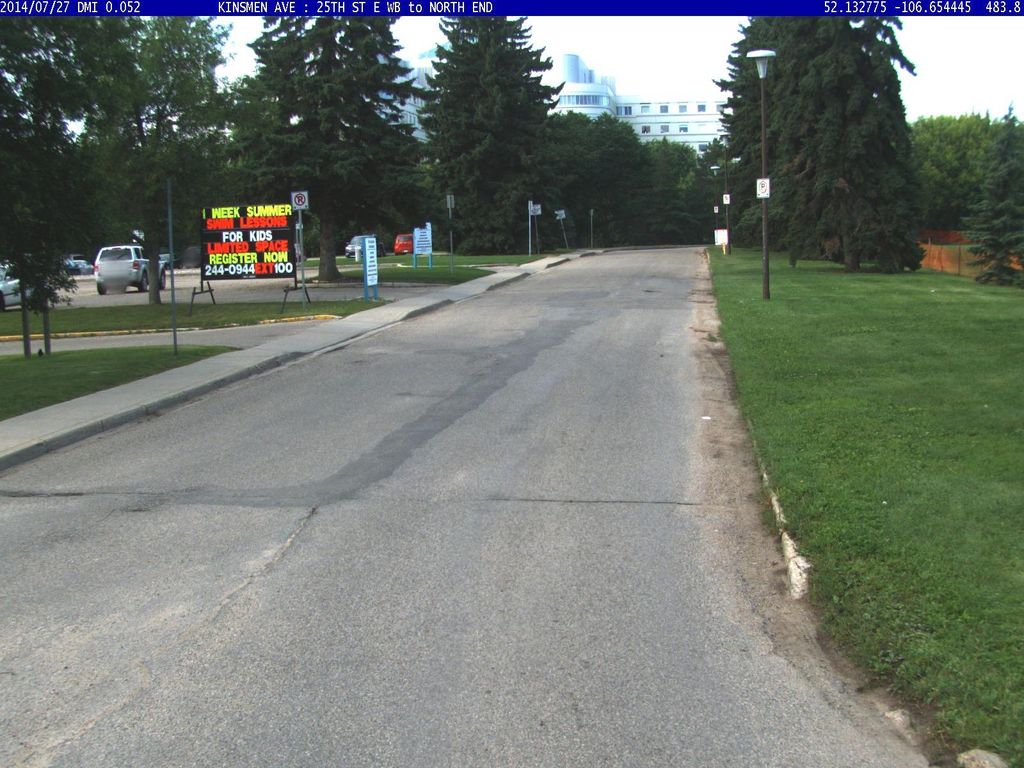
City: saskatoon